Question: In Extjs, I am trying to select a value 'accrued' from a variable 'Store'.

I tried:
'''
var newStore = Store.data.items[0].data.accrued;
'''
The above one is not working. I am getting error:
> Uncaught TypeError: Cannot read property 'data' of undefined
Whenever I add 'items[0]', it is making the variable undefined.
When I checked:
'''
var newStore = Store.data.items.length;
'''
output is: //?
But I can see that there are items in 'Store' variable here as shown in the above image. Anyway, I just want to get the value of 'accrued' from the variable 'Store'.
I also checked:
'''
var newStore = Store.data.items;
'''
output is:
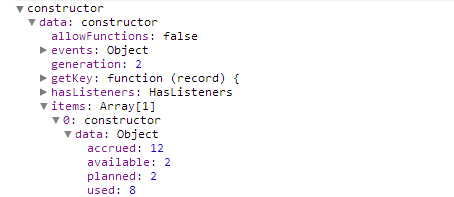
Answer: Hey Mr_Green you should look into the API sometimes, cause this is really straight forward ;) <URL>
'''
Store.on('load', function(store,records){
records[0].data.accrued;
}, this, {single:true})
'''
The tiny word <URL> where the last argument I applied identifies that this listener should get removed after it get called once. This is useful for anonymous listeners cause you cannot unregister them otherwise.
- - - -
So the records argument contains all the records that are returned by the current load operation.